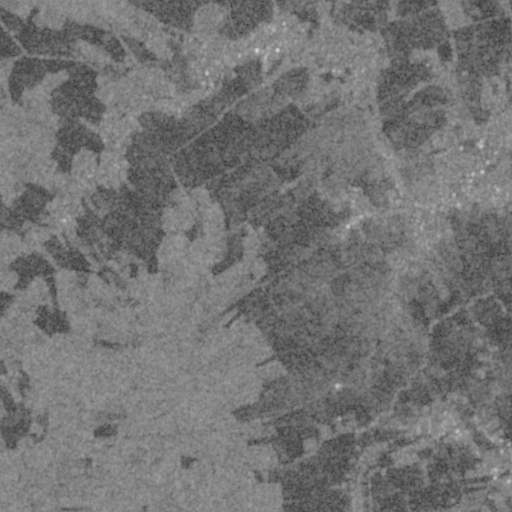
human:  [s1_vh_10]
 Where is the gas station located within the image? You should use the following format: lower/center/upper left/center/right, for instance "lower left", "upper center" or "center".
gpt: The gas station is located in the upper right of the image.
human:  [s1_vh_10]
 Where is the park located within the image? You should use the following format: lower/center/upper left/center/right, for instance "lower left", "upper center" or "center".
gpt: The park is located in the lower right of the image.
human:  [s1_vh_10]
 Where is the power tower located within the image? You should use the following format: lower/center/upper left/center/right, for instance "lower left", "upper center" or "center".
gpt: The power tower is located in the upper right of the image.
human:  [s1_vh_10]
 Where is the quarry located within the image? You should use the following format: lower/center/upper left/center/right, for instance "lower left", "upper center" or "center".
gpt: There is no quarry in the image.

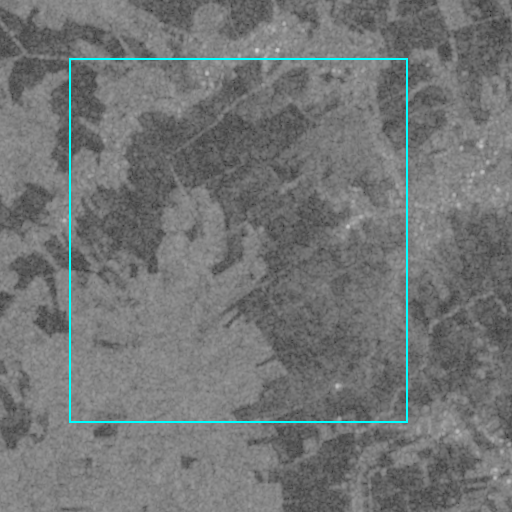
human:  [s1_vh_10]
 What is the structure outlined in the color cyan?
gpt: The structure outlined in cyan is a crop field.
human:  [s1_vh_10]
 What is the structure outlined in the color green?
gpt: There is no green outline.